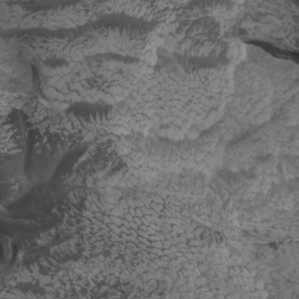
Label: non_frost